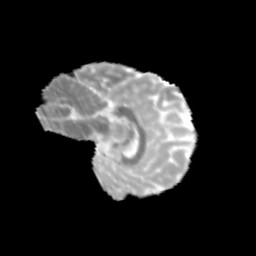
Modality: MD
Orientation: sagittal
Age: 13
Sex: female
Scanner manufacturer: siemens
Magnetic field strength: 3 T
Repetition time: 3.8 s
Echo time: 0.07 s